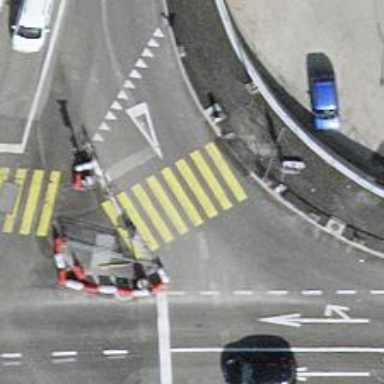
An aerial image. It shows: Road crossing with traffic signals.